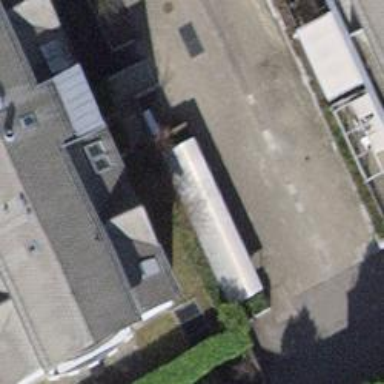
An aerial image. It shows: Bicycle parking area with wall loops.